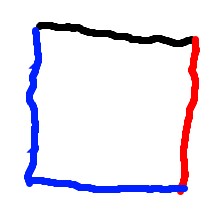
Shape: square